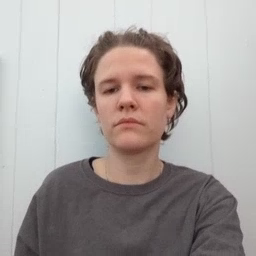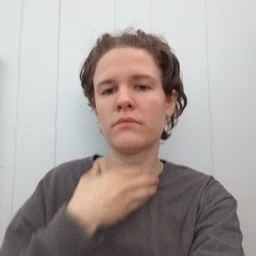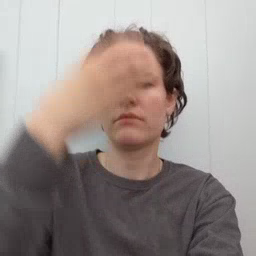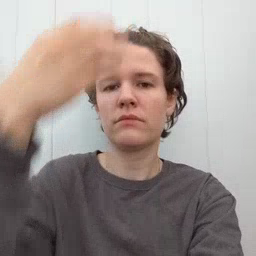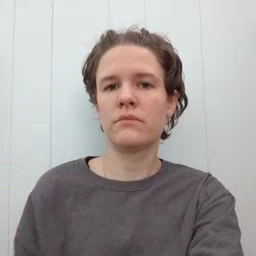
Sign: giraffe